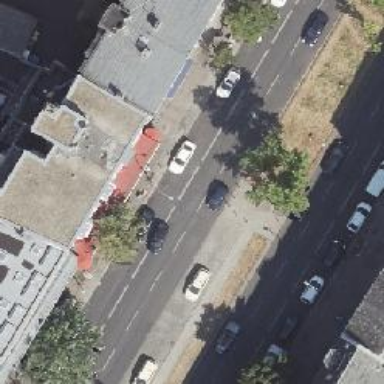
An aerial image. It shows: Footway with asphalt surface leading to traffic island.